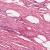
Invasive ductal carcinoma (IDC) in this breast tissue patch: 0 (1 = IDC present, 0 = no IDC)